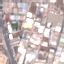
Label: Industrial